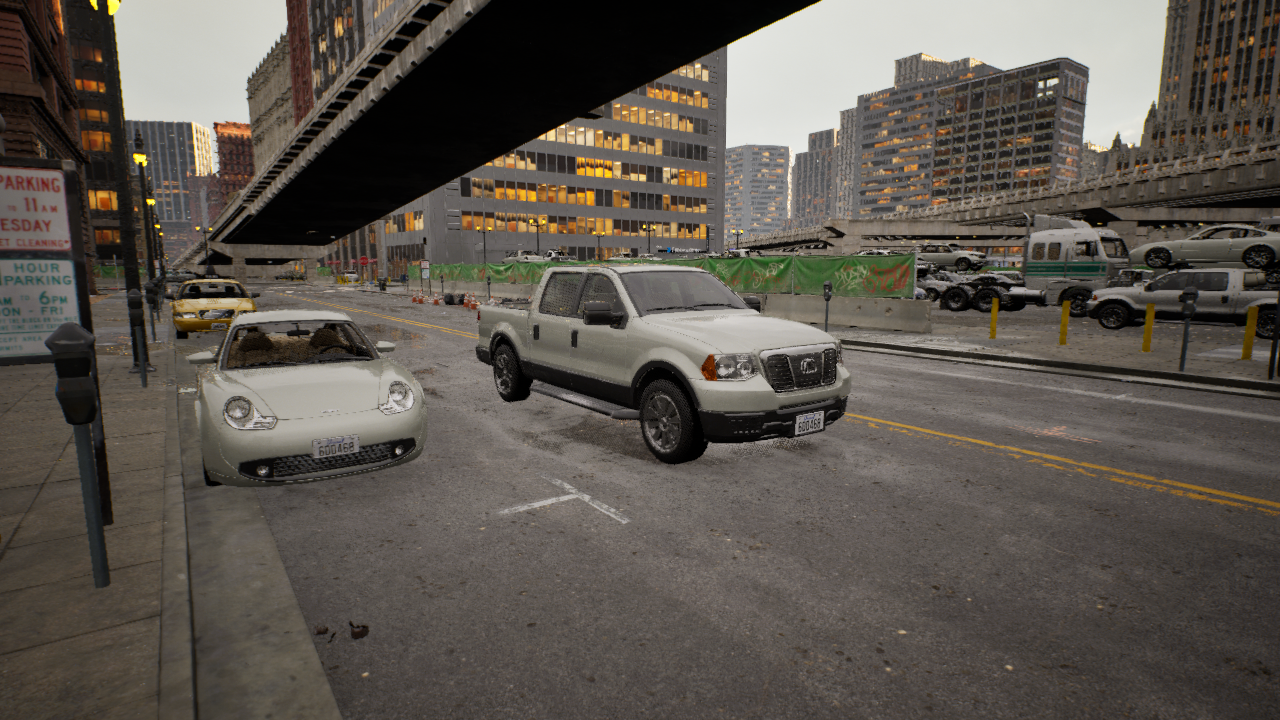
Venue: downtown
Lighting: golden hour
Vehicle rig: pickup